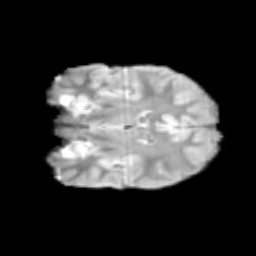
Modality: T2w
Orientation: coronal
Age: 12
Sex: female
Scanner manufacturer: siemens
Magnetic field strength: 3 T
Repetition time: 3.8 s
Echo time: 0.07 s